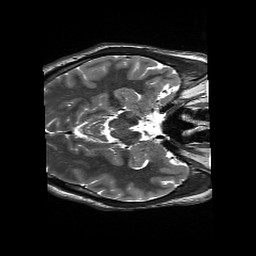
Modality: T2w
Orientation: axial
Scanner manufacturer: siemens
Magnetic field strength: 3 T
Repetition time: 13.52 s
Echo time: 0.088 s